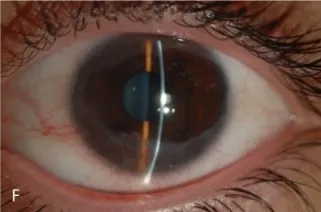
(E): Complete healing on the corneal surface with mild irregularity of the peripheral corneal epithelium, on day 20.
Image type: ophthalmic_imaging (slit_lamp_photograph)